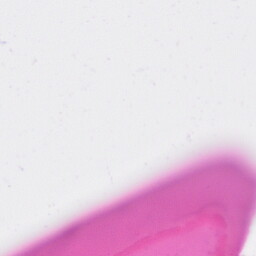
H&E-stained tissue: Skin